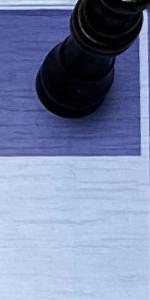
Label: Empty